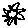
Label: sun